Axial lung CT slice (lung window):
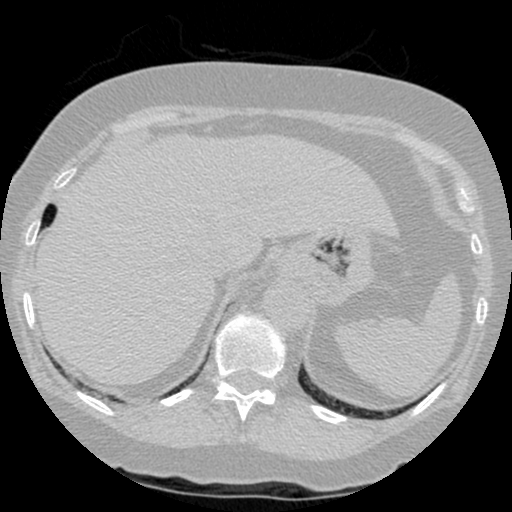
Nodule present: no